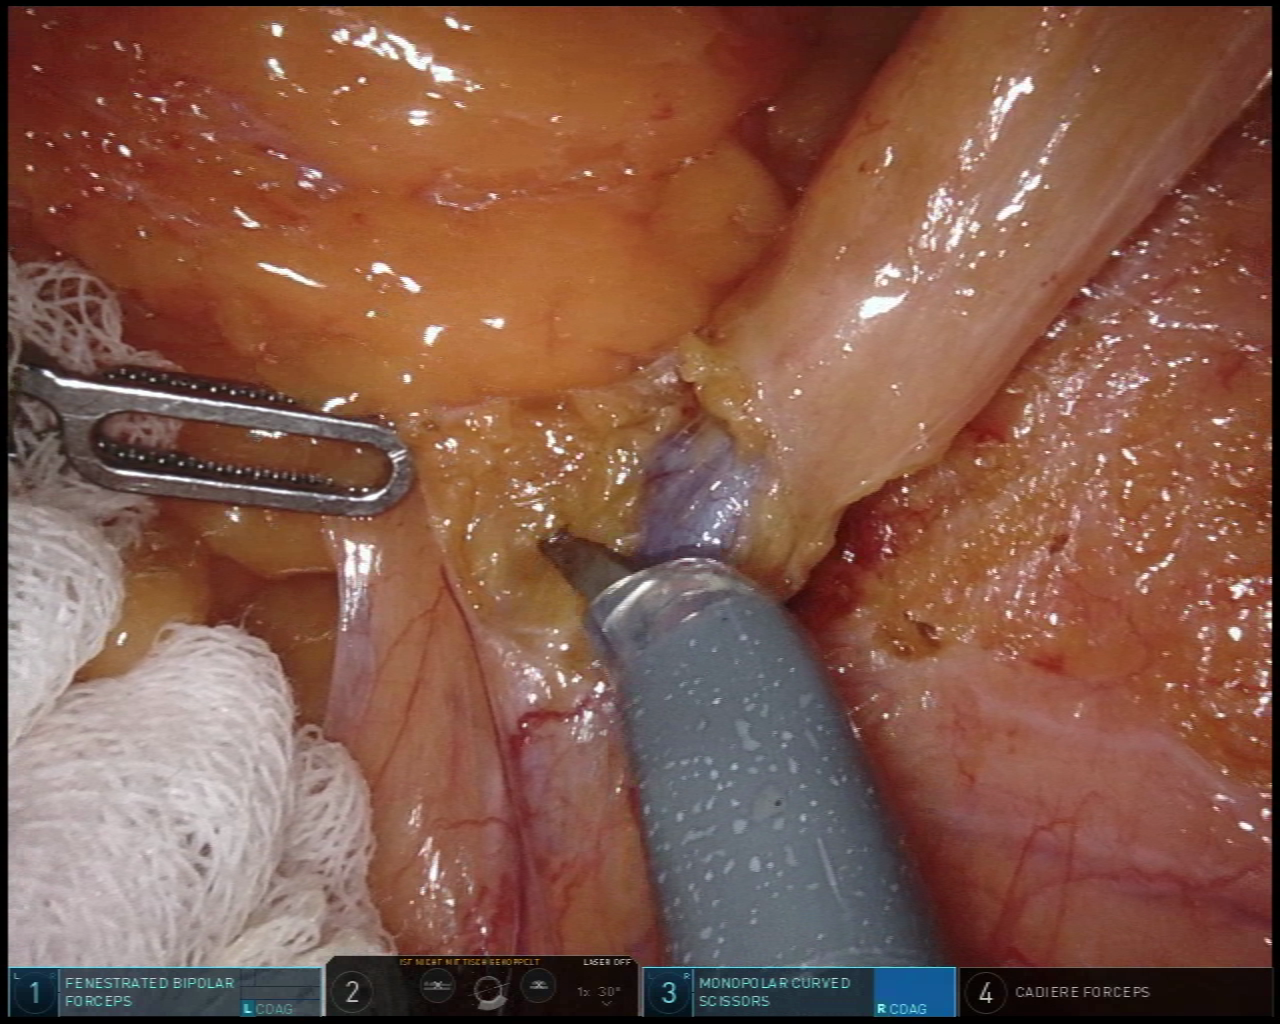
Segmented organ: intestinal_veins
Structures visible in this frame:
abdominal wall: no
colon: no
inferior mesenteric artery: no
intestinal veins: yes
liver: no
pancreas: no
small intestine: no
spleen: no
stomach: no
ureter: no
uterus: no
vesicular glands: no